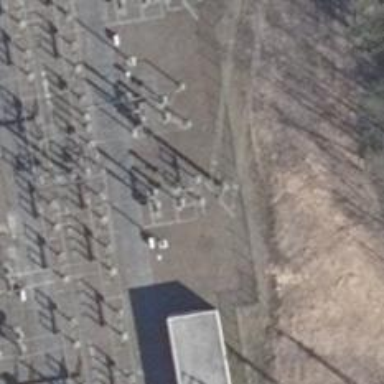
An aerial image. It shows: Power line in the image.